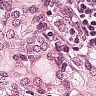
Metastatic tissue present: yes